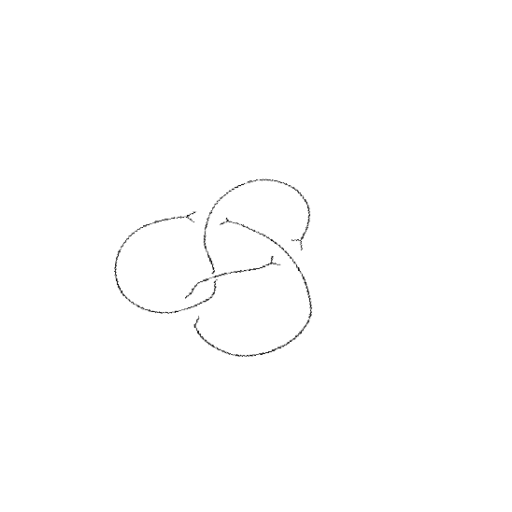
Crossing number: 4